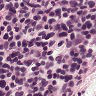
Metastatic tissue present: no